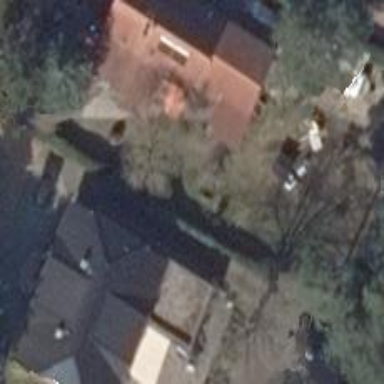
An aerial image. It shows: Simple house.